Question: I am trying to insert or edit the bit value to "0" or "1", but either returns me a blank.
Could someone tells me how to insert the value in it?
Also, Is that possible to not use bit type but Boolean? I see there's a Boolean type in the list of types
Thanks
Hi, I have uploaded the picture, the cell in the table is blank, but I have tried several times, add, update, all take effect, but cell keeps blank...
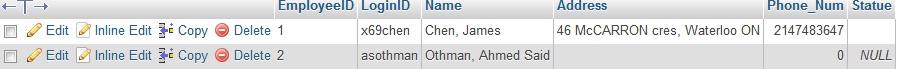
Answer: Generally speaking, for 'boolean' or 'bit' data types, you would use '0' or '1' like so:
'''
UPDATE tbl SET bitCol = 1 WHERE bitCol = 0
'''
See also:
- <URL>